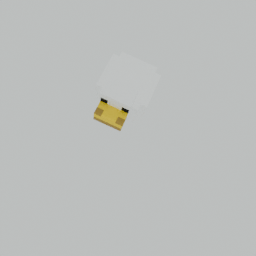
Label: animals